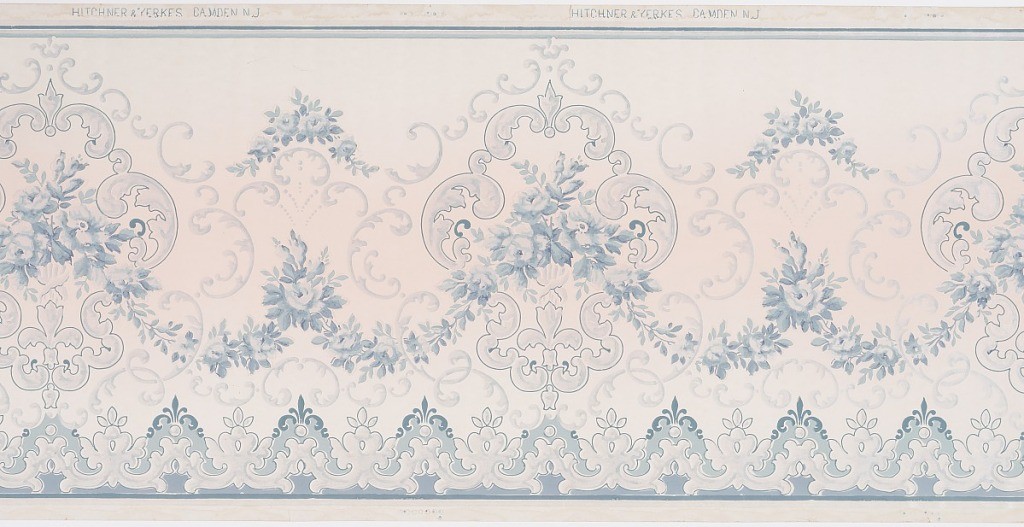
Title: Frieze
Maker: Hitchner and Yerkes
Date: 1905–1915
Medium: Machine-printed paper
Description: A repeating design of cartouches vases of roses all connected by complementery floral vines, all above a continous ancanthus-like vine design, upon an increasingly pale blue ground contained within borders of pale blue and dark blue.